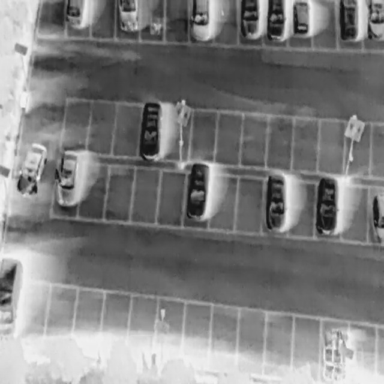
There are 15 Cars in the infrared image.